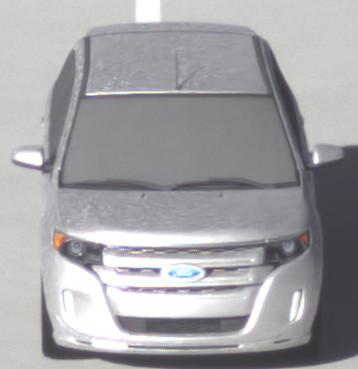
Make: Ford
Model: Edge
Detailed model: Gen. 1 Facelift
Model produced from: 2010
Model produced until: 2015
Doors: 5
Color: white
Road condition: dry road
Daytime: morning or afternoon
Contrast: high contrast